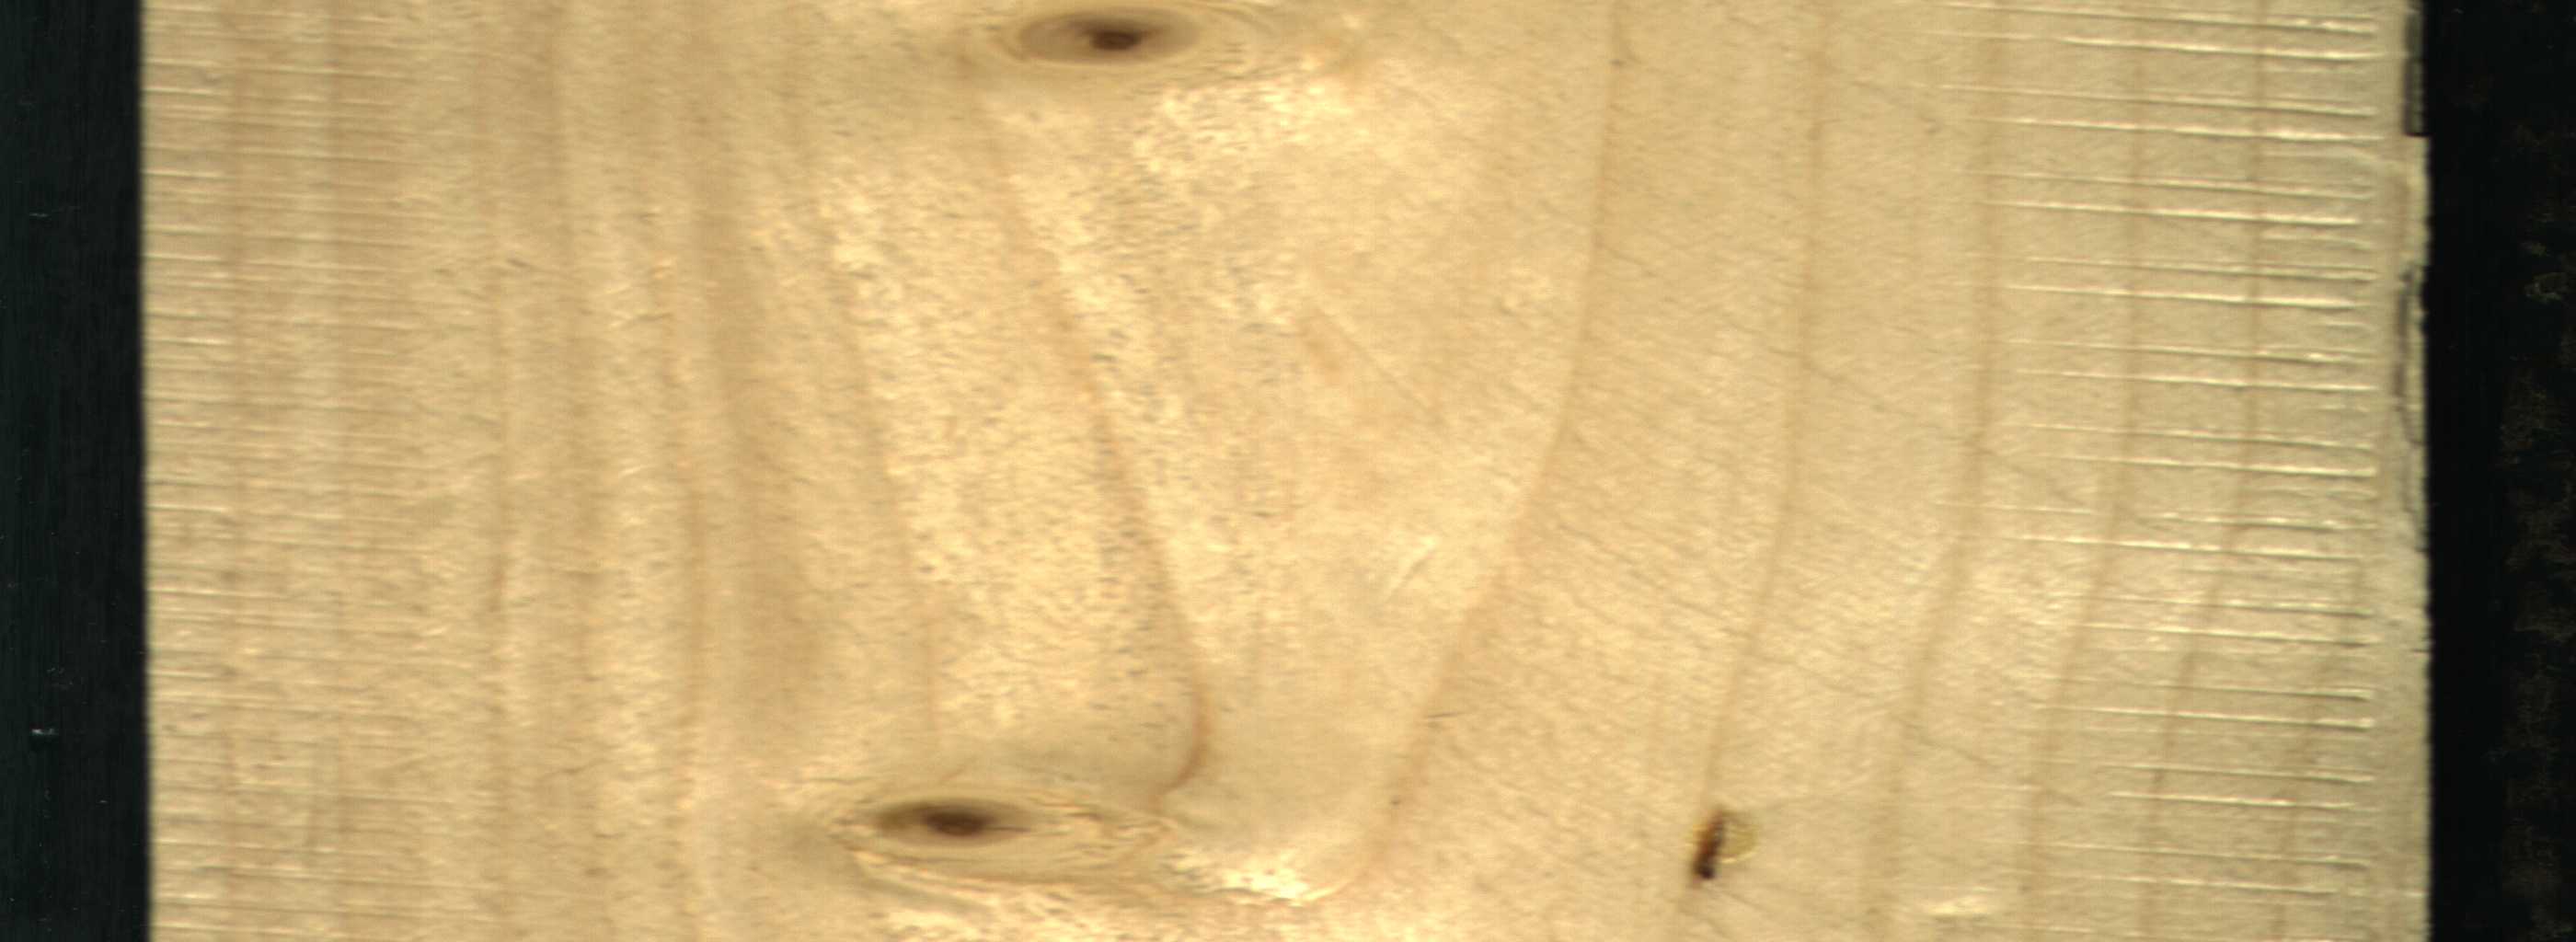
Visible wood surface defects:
resin
Live_Knot
Live_Knot